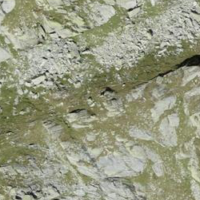
EUNIS habitat code: 31
Species observed at this site:
Rana temporaria